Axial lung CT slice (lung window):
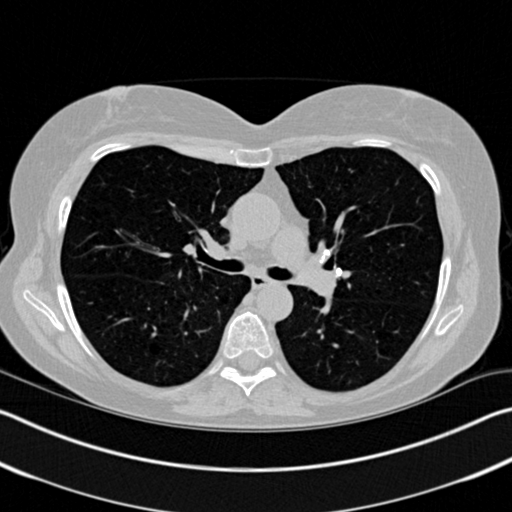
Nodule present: no